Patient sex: M
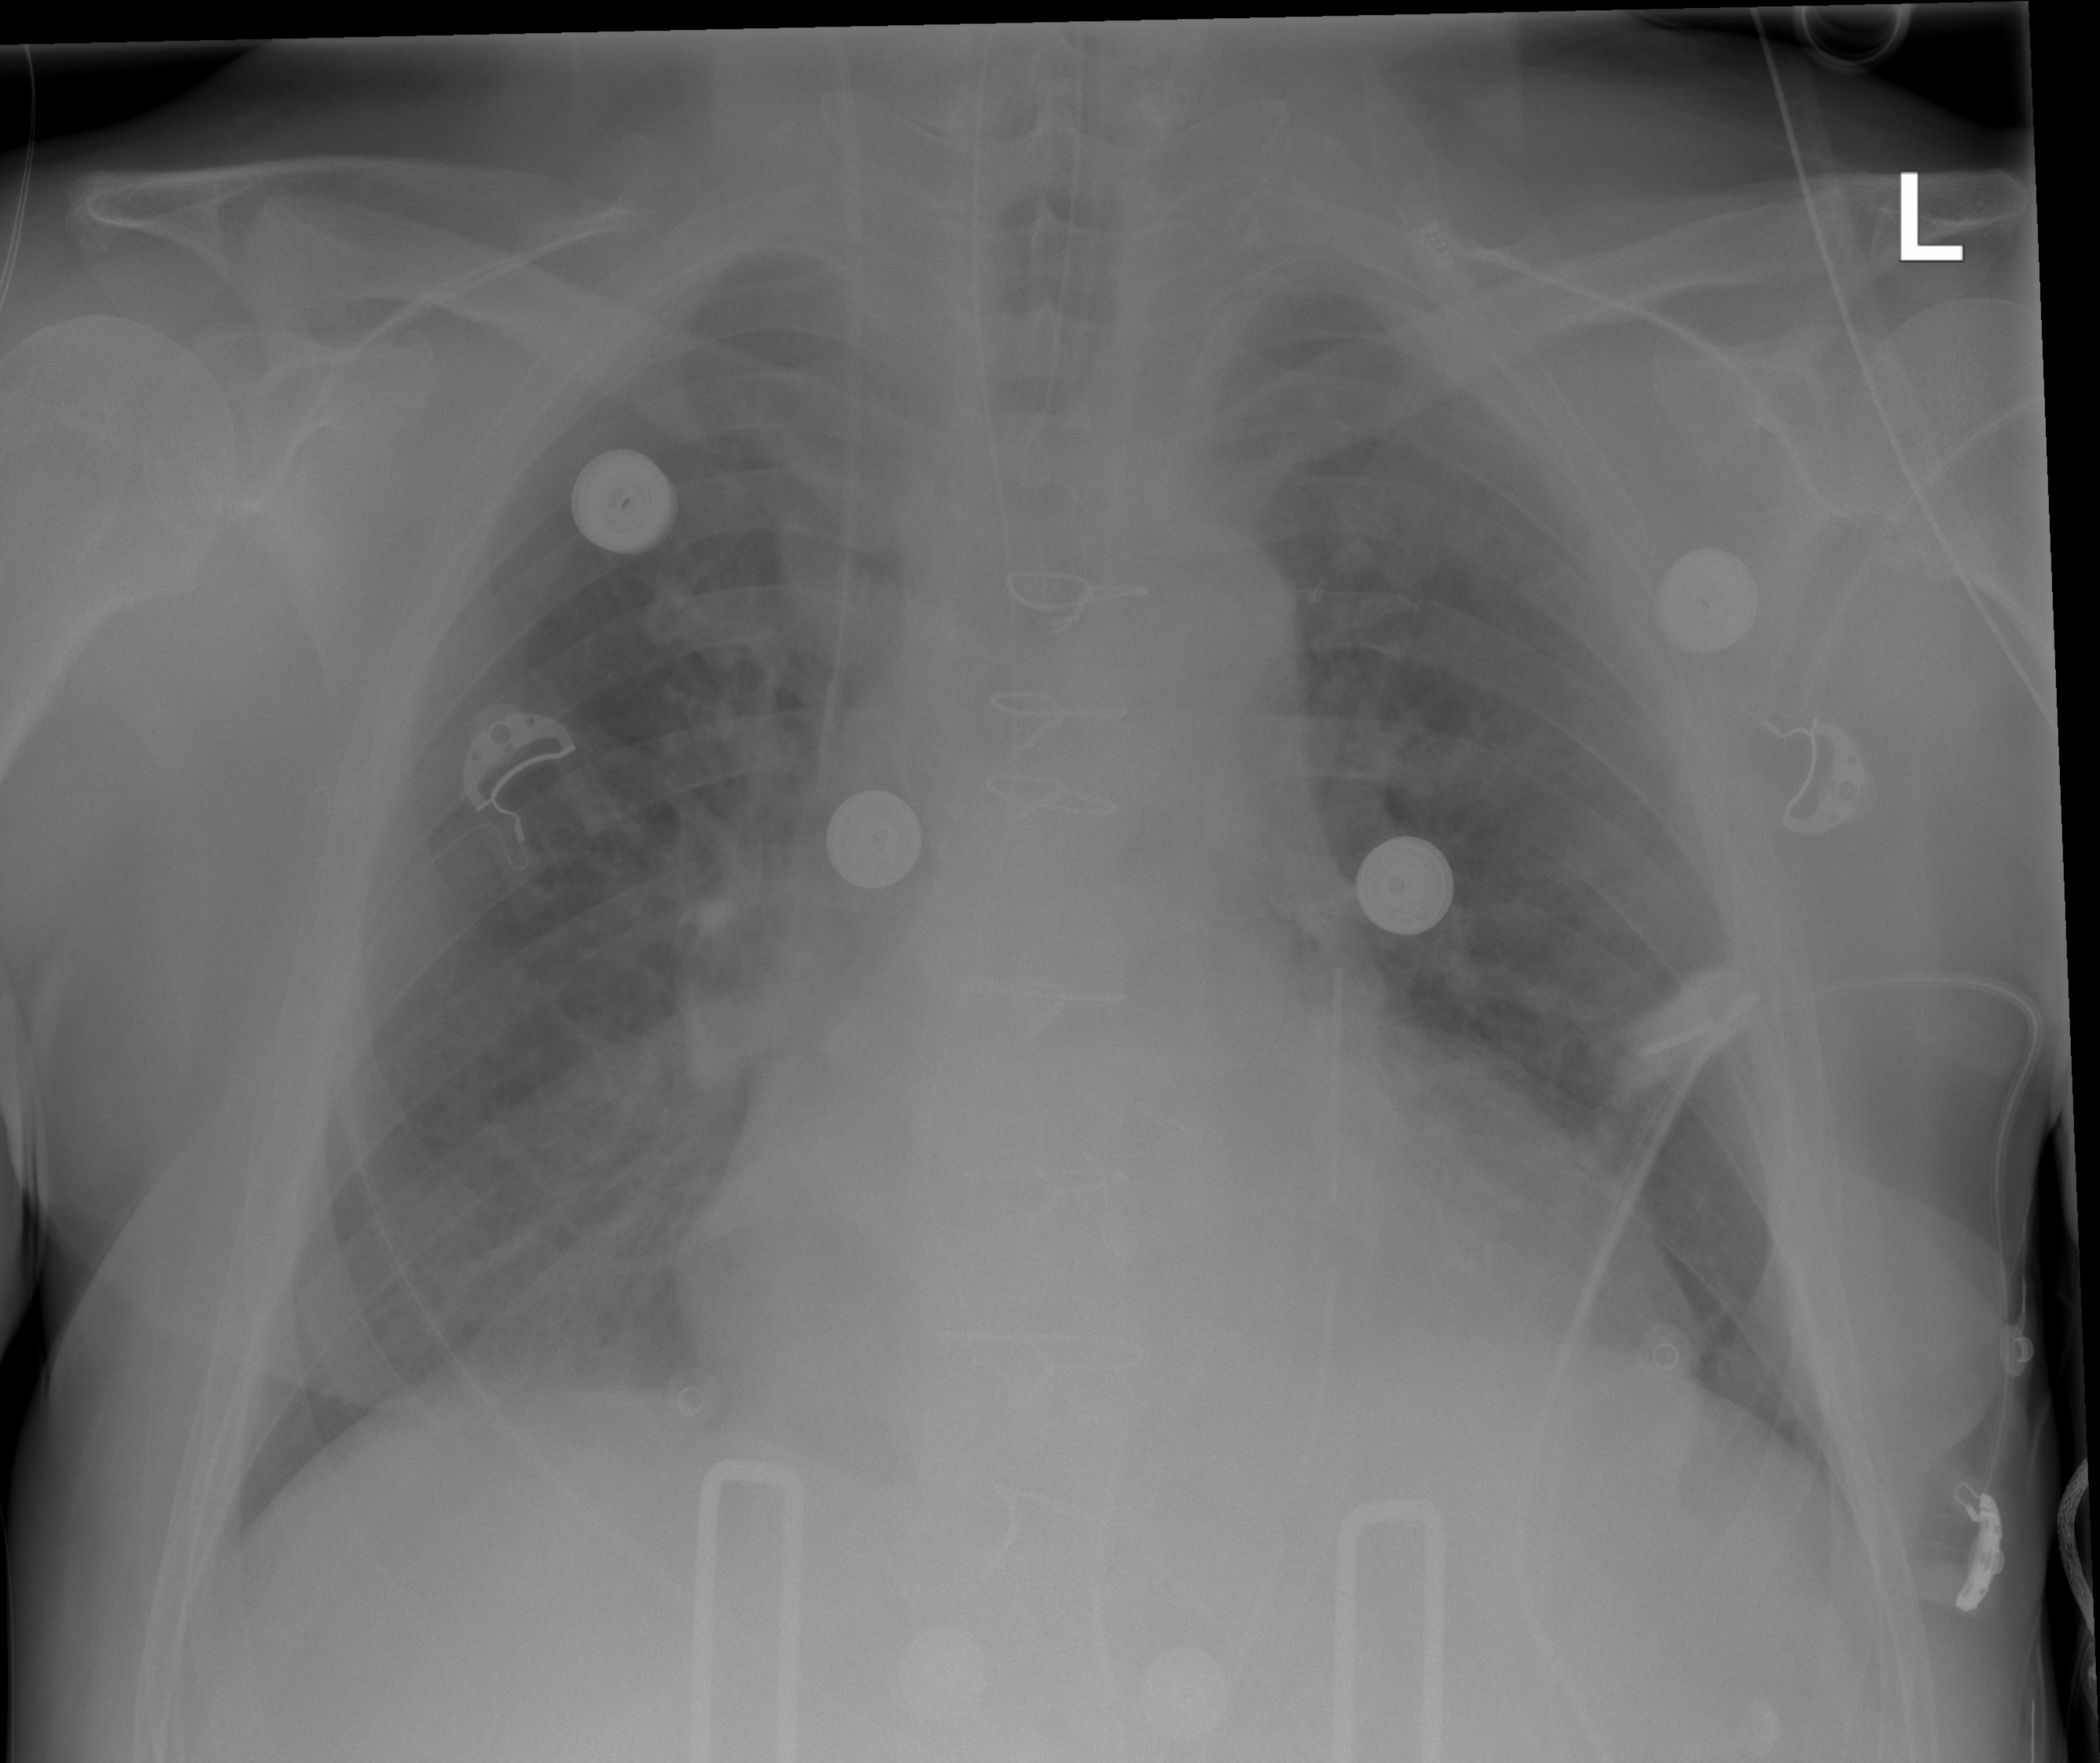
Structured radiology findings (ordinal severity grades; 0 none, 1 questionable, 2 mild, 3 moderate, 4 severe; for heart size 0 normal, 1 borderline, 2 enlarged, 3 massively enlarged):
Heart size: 2
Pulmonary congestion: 2
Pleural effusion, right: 0
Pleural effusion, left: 0
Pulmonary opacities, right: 0
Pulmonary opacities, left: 0
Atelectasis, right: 0
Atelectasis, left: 0